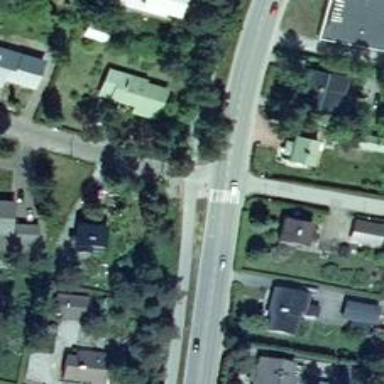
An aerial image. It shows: Uncontrolled crossing on the road.